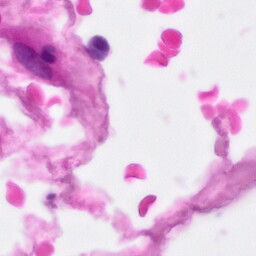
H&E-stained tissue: Pancreatic